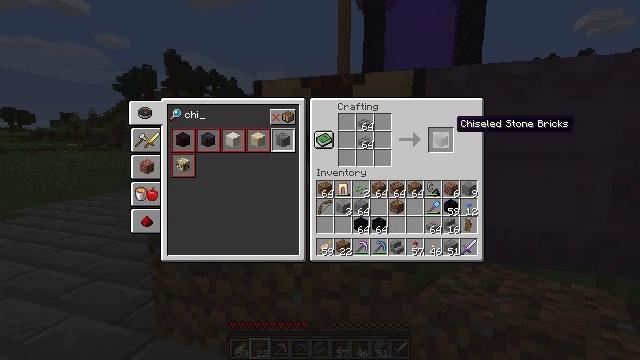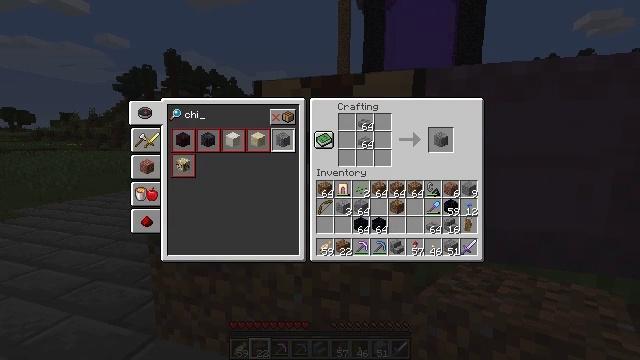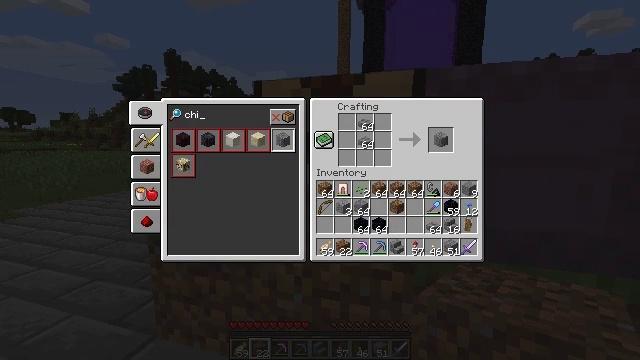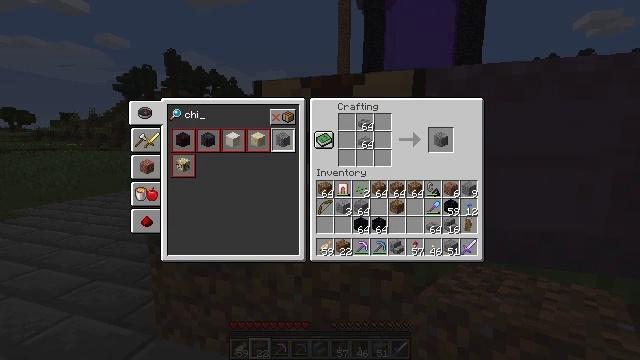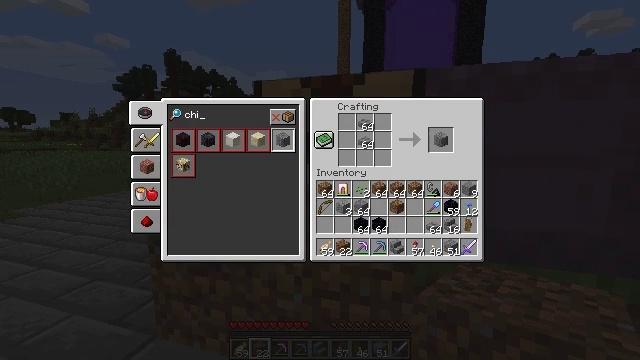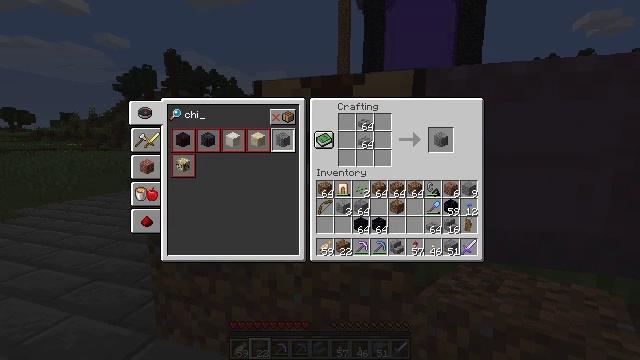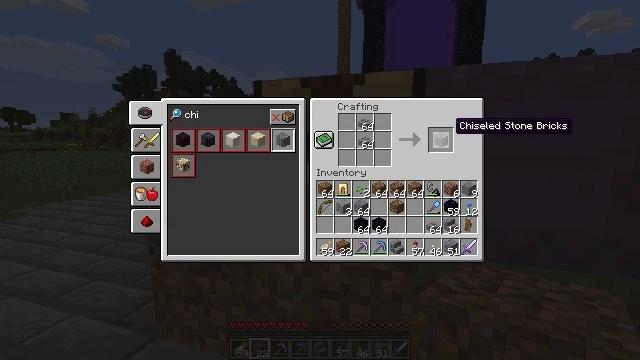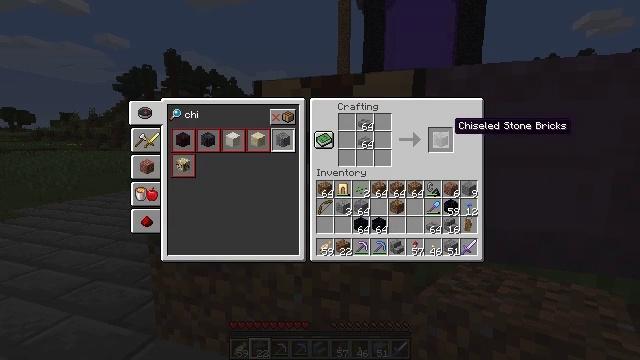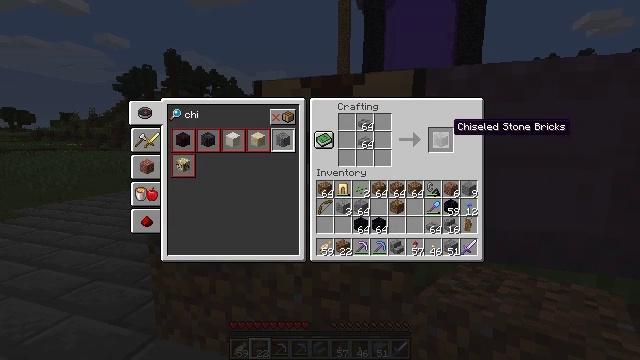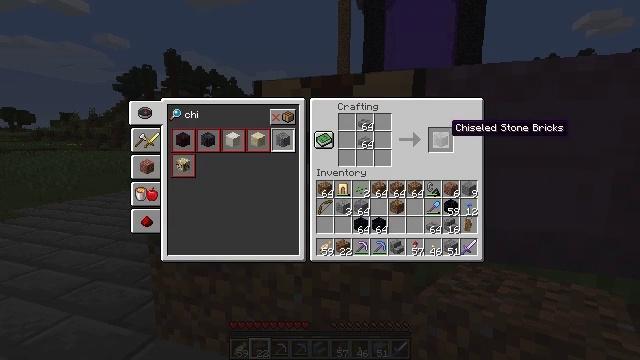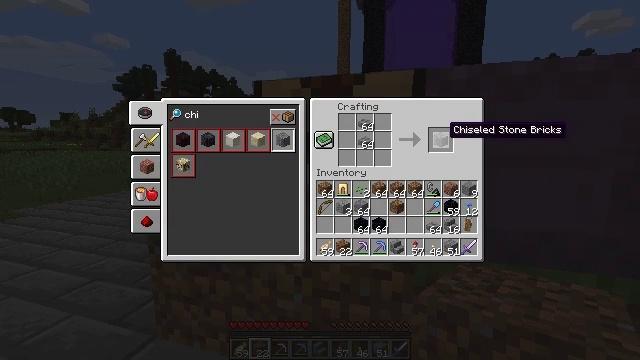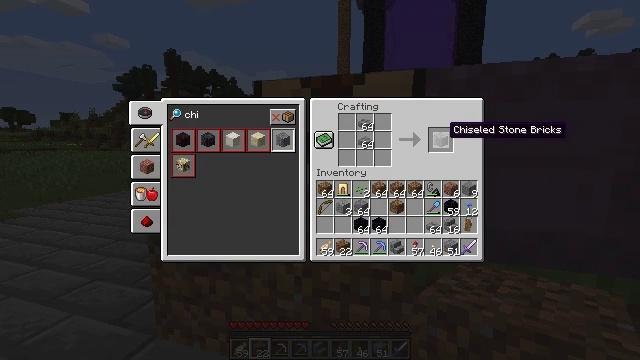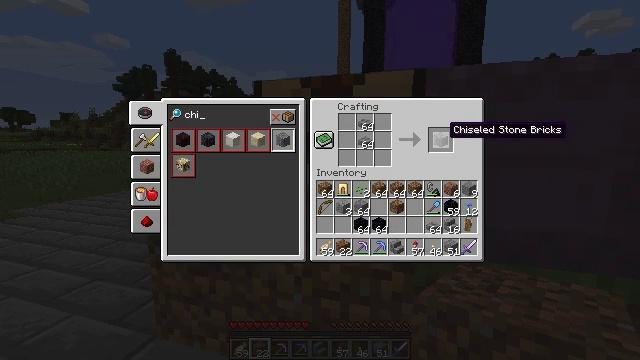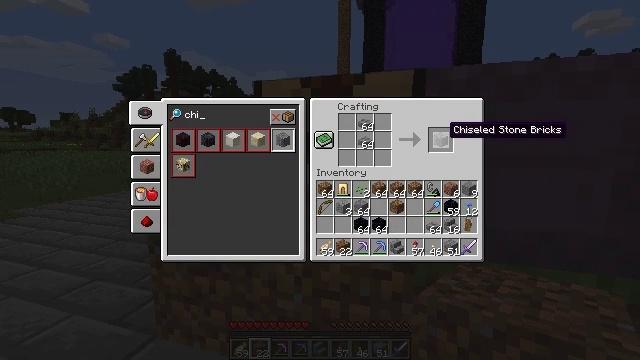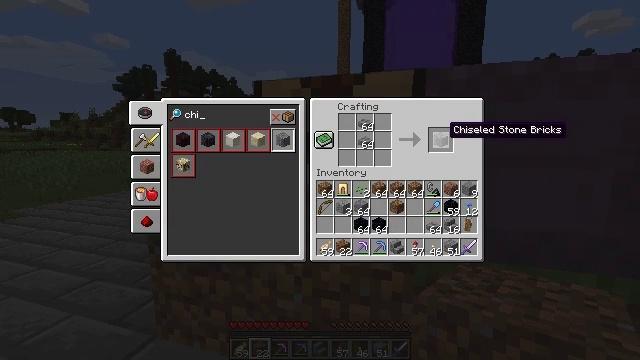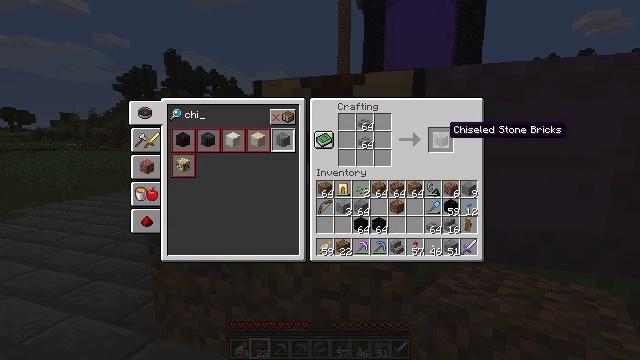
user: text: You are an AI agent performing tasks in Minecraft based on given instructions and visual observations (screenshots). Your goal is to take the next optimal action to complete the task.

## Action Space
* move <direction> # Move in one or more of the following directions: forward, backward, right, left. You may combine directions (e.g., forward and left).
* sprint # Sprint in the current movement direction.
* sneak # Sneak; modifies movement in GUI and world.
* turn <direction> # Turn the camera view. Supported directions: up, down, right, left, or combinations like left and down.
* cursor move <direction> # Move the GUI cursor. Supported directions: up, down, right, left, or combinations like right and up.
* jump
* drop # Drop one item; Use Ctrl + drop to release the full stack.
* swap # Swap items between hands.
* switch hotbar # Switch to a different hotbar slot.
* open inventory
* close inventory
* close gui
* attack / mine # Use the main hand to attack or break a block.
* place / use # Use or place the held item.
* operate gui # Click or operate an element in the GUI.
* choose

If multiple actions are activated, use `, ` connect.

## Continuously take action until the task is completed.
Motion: motion action
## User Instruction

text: Craft chiseled stone bricks.
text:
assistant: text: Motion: no_op
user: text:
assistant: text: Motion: no_op
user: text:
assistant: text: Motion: no_op
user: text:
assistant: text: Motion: no_op
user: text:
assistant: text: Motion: no_op
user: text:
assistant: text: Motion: no_op
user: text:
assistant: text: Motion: no_op
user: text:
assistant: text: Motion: no_op
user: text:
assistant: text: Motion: no_op
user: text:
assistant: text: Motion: no_op
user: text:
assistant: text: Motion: no_op
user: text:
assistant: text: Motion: no_op
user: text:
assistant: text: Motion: no_op
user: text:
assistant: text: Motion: no_op
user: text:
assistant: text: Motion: no_op
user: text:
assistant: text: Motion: no_op
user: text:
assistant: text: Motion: no_op
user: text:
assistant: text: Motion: no_op
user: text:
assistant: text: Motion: no_op
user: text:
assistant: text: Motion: no_op
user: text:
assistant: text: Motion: no_op
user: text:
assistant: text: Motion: no_op
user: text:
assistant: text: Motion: no_op
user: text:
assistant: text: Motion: no_op
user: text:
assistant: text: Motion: no_op
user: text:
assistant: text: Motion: no_op
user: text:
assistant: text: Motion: no_op
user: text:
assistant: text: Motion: no_op
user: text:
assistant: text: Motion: no_op
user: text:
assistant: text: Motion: no_op